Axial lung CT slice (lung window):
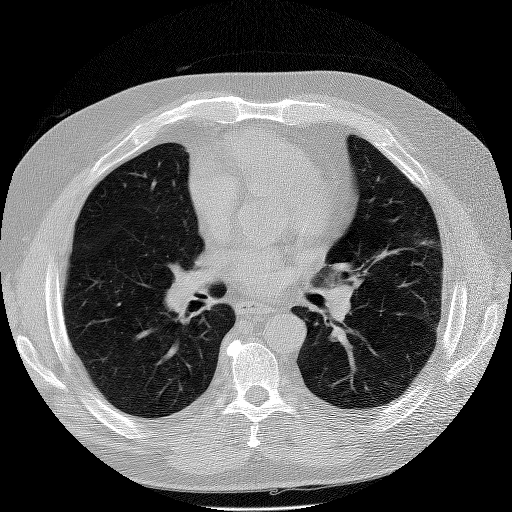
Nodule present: no